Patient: sex M, age 42
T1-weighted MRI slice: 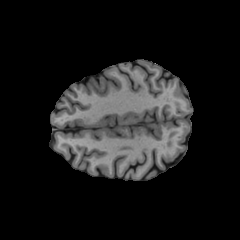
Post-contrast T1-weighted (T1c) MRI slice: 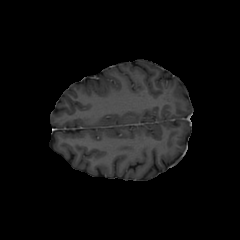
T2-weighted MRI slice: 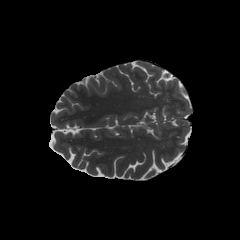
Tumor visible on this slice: no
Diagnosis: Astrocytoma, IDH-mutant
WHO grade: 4